Question: Is there a dark theme for eclipse for windows which changes the color of scroll bars and menu bar to dark as well?
In <URL>, we can see pretty themes but those are for Mac OS. For Windows, the dark themes look pretty ugly, because of those white scroll bars and title bars etc. really!

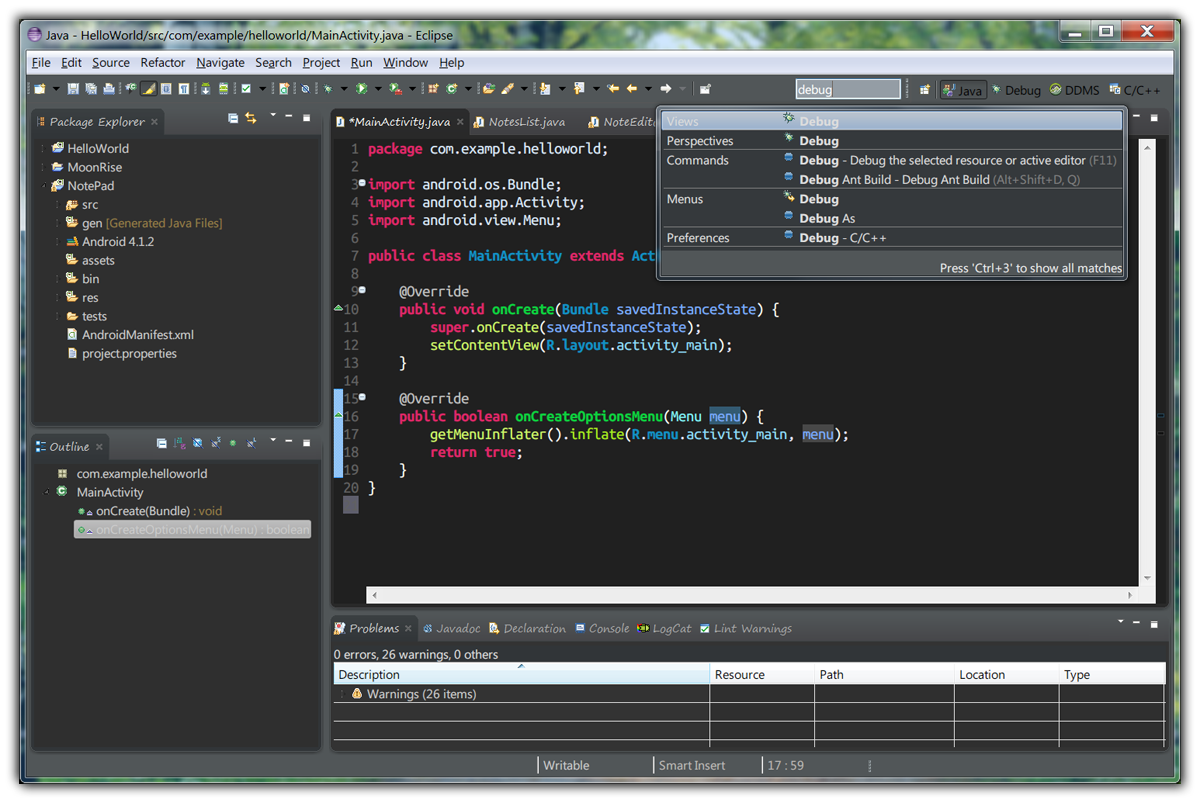
Answer: There is a dark theme that also changes the color of the scroll bars.
<URL>
In addition it said it provides nicer icons than the common ones of dark themes.
> Note that it worked fine on Windows 10 64bits with Neon.3 Release (4.6.3). I do not know if it works well in other versions.<URL>
-
> The Syntax highlighting I am using is not the native of the theme, but the <URL>.